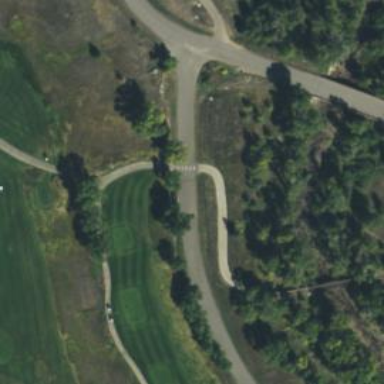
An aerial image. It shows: Well-maintained path suitable for golfing.